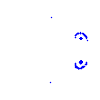
Particle: electron